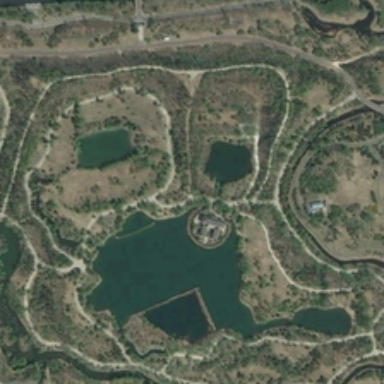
There are three laked in the l shaped park .